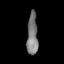
Tissue: lung
Cell type: Myeloid cells
Senescence score: 0.2428
Nuclear area (px): 458
Mean DAPI intensity: 119.574